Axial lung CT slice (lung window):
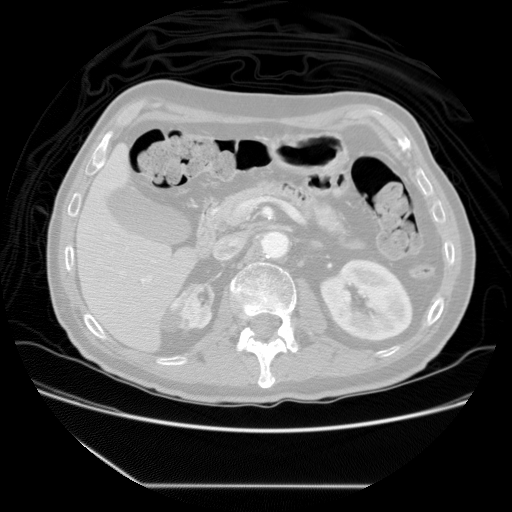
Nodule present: no